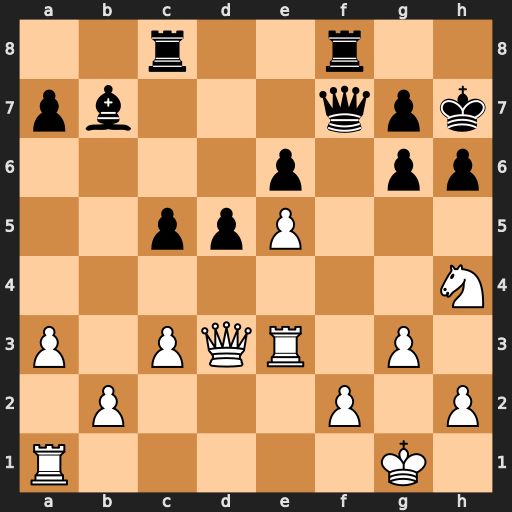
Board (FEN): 2r2r2/pb3qpk/4p1pp/2ppP3/7N/P1PQR1P1/1P3P1P/R5K1
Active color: w
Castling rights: -
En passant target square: -
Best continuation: Rf3 Qd7 Rxf8 Rxf8 Nxg6